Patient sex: M
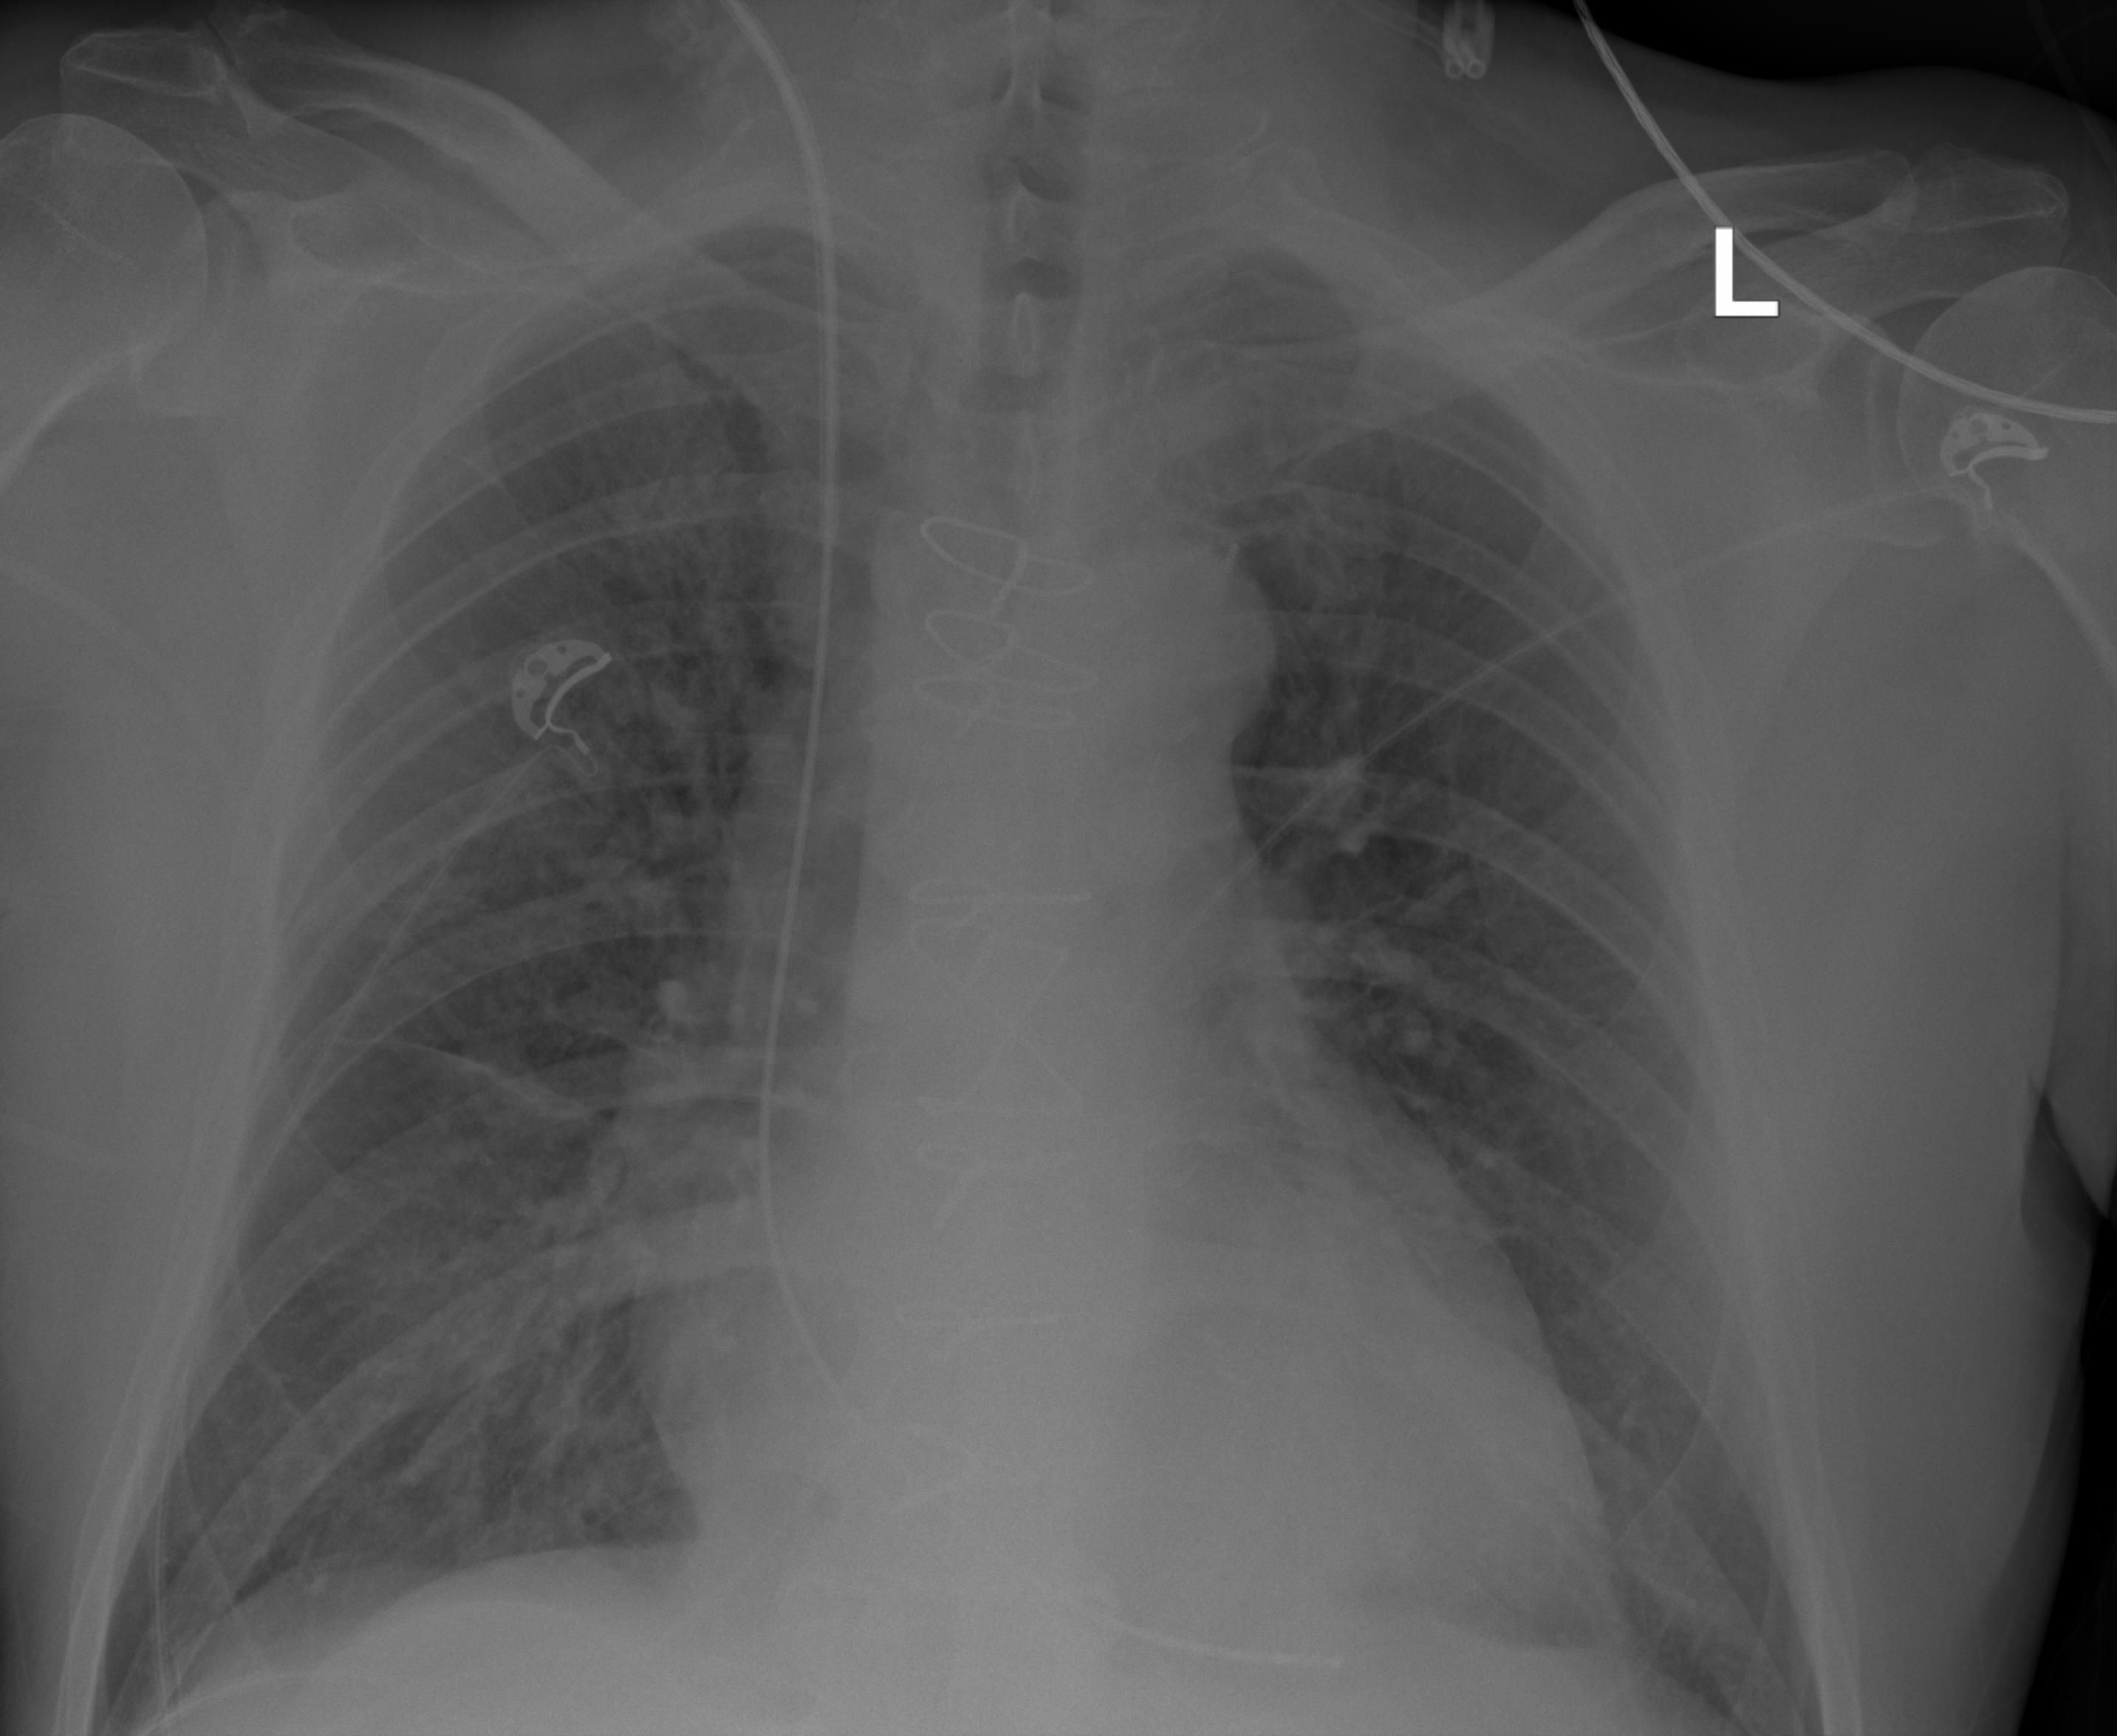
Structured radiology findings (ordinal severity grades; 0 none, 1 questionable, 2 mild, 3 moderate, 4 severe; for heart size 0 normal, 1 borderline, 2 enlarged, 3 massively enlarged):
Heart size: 2
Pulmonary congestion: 2
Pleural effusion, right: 0
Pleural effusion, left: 0
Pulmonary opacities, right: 2
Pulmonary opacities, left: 0
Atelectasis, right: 2
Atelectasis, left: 2